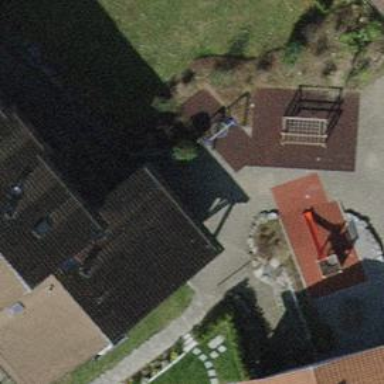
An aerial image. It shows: View of roof of building.